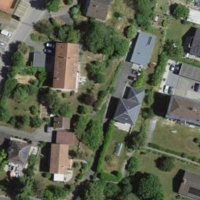
EUNIS habitat code: 55
Species observed at this site:
Agrostemma githago
Corylus avellana